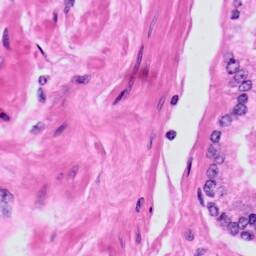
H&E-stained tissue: Prostate